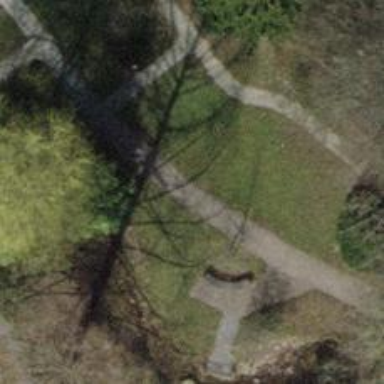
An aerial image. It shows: Paved footway.